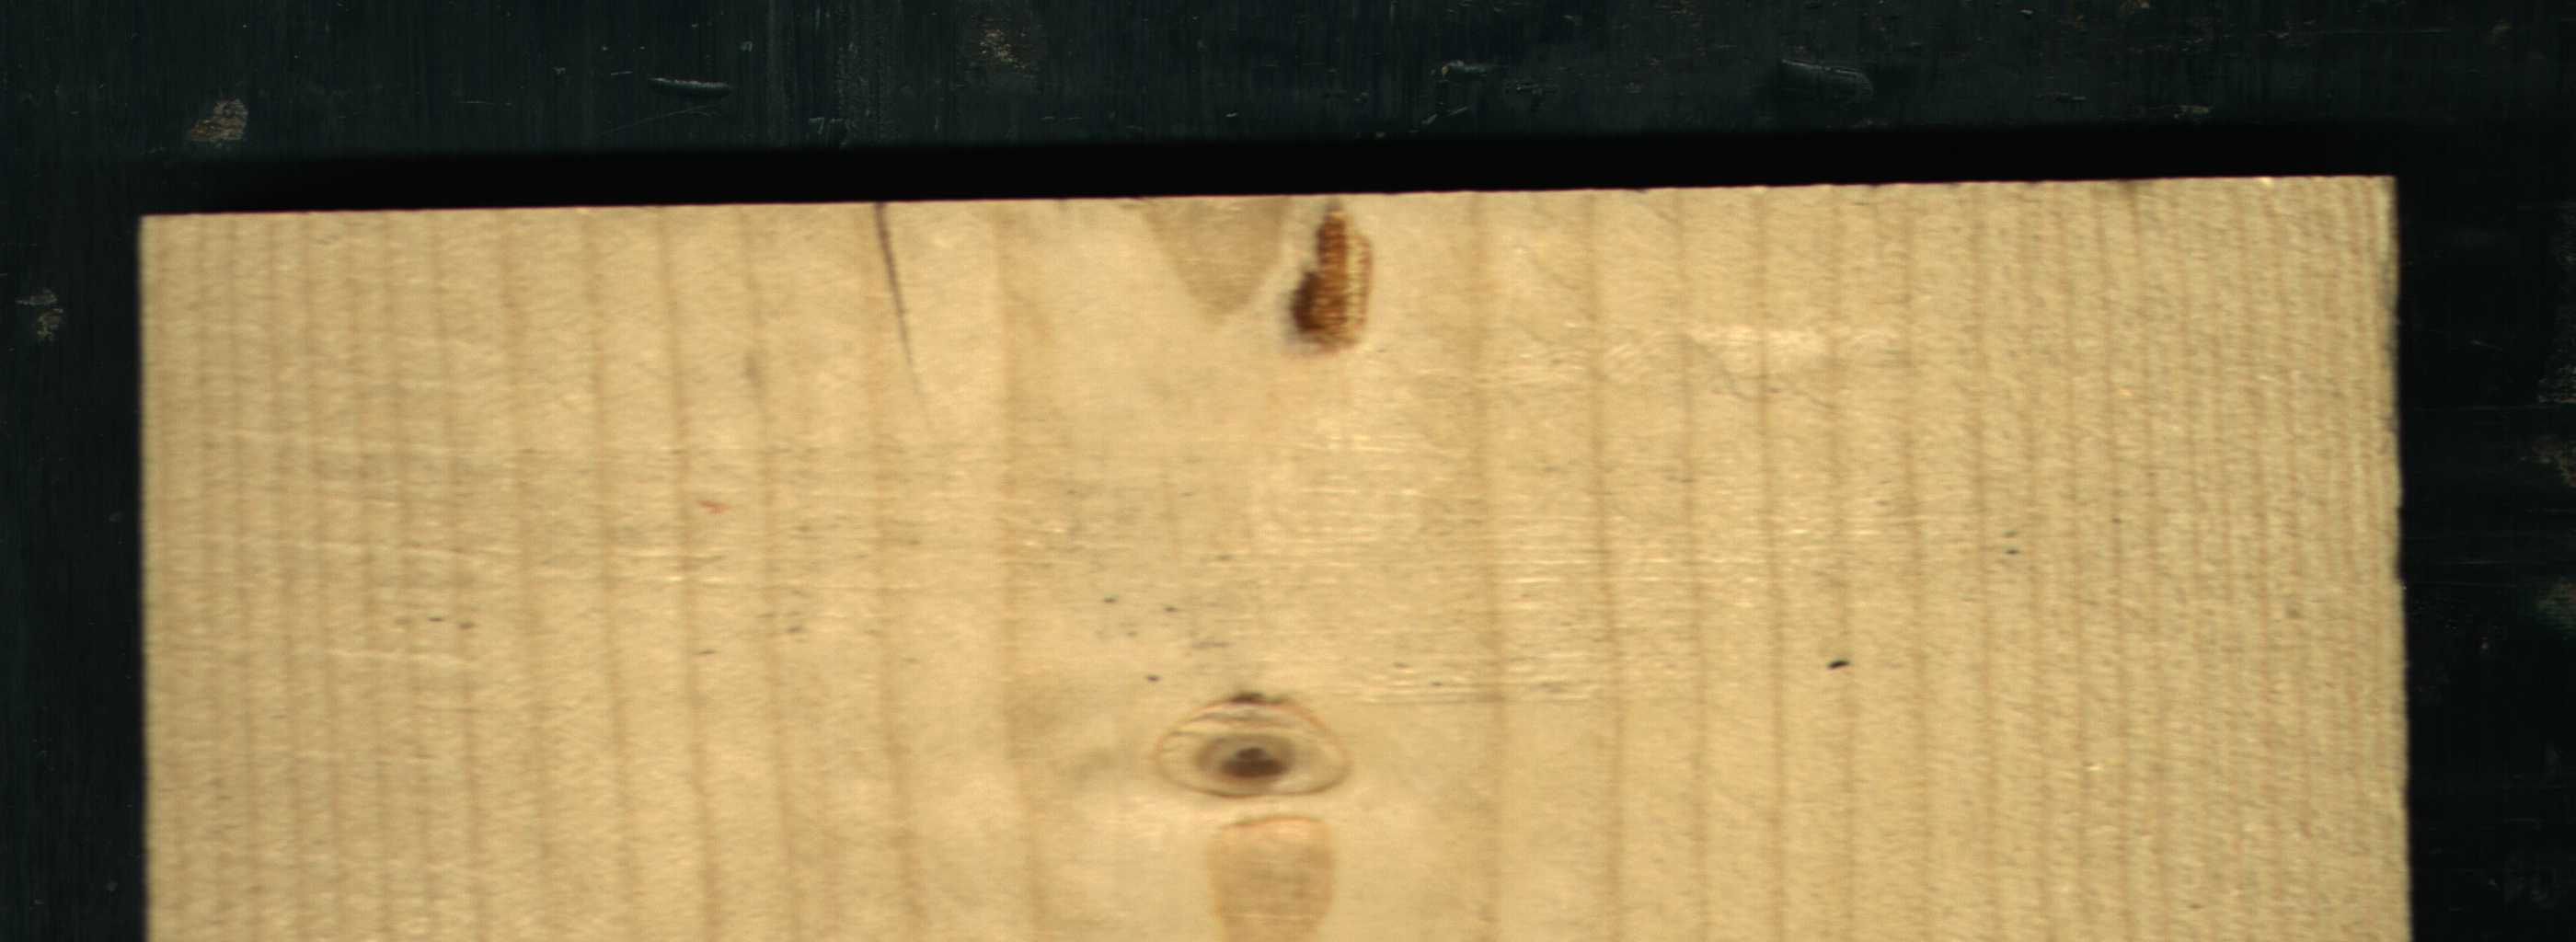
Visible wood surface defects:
resin
Crack
Live_Knot